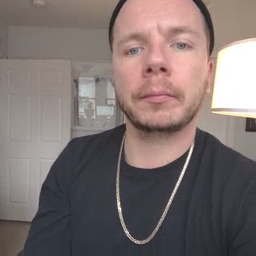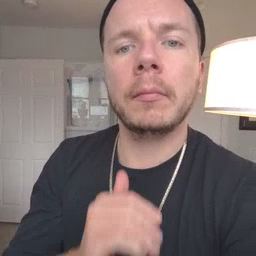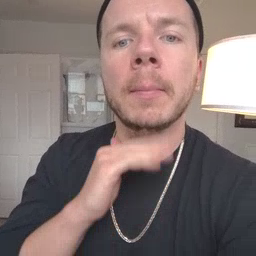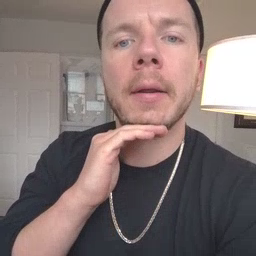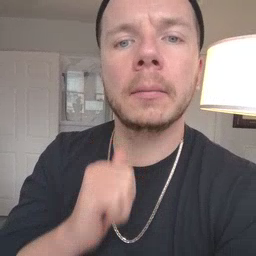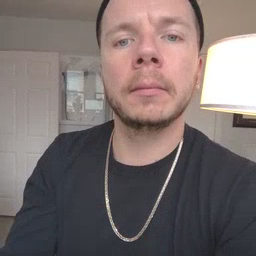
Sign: pig